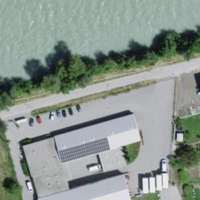
EUNIS habitat code: 24
Species observed at this site:
Juglans regia